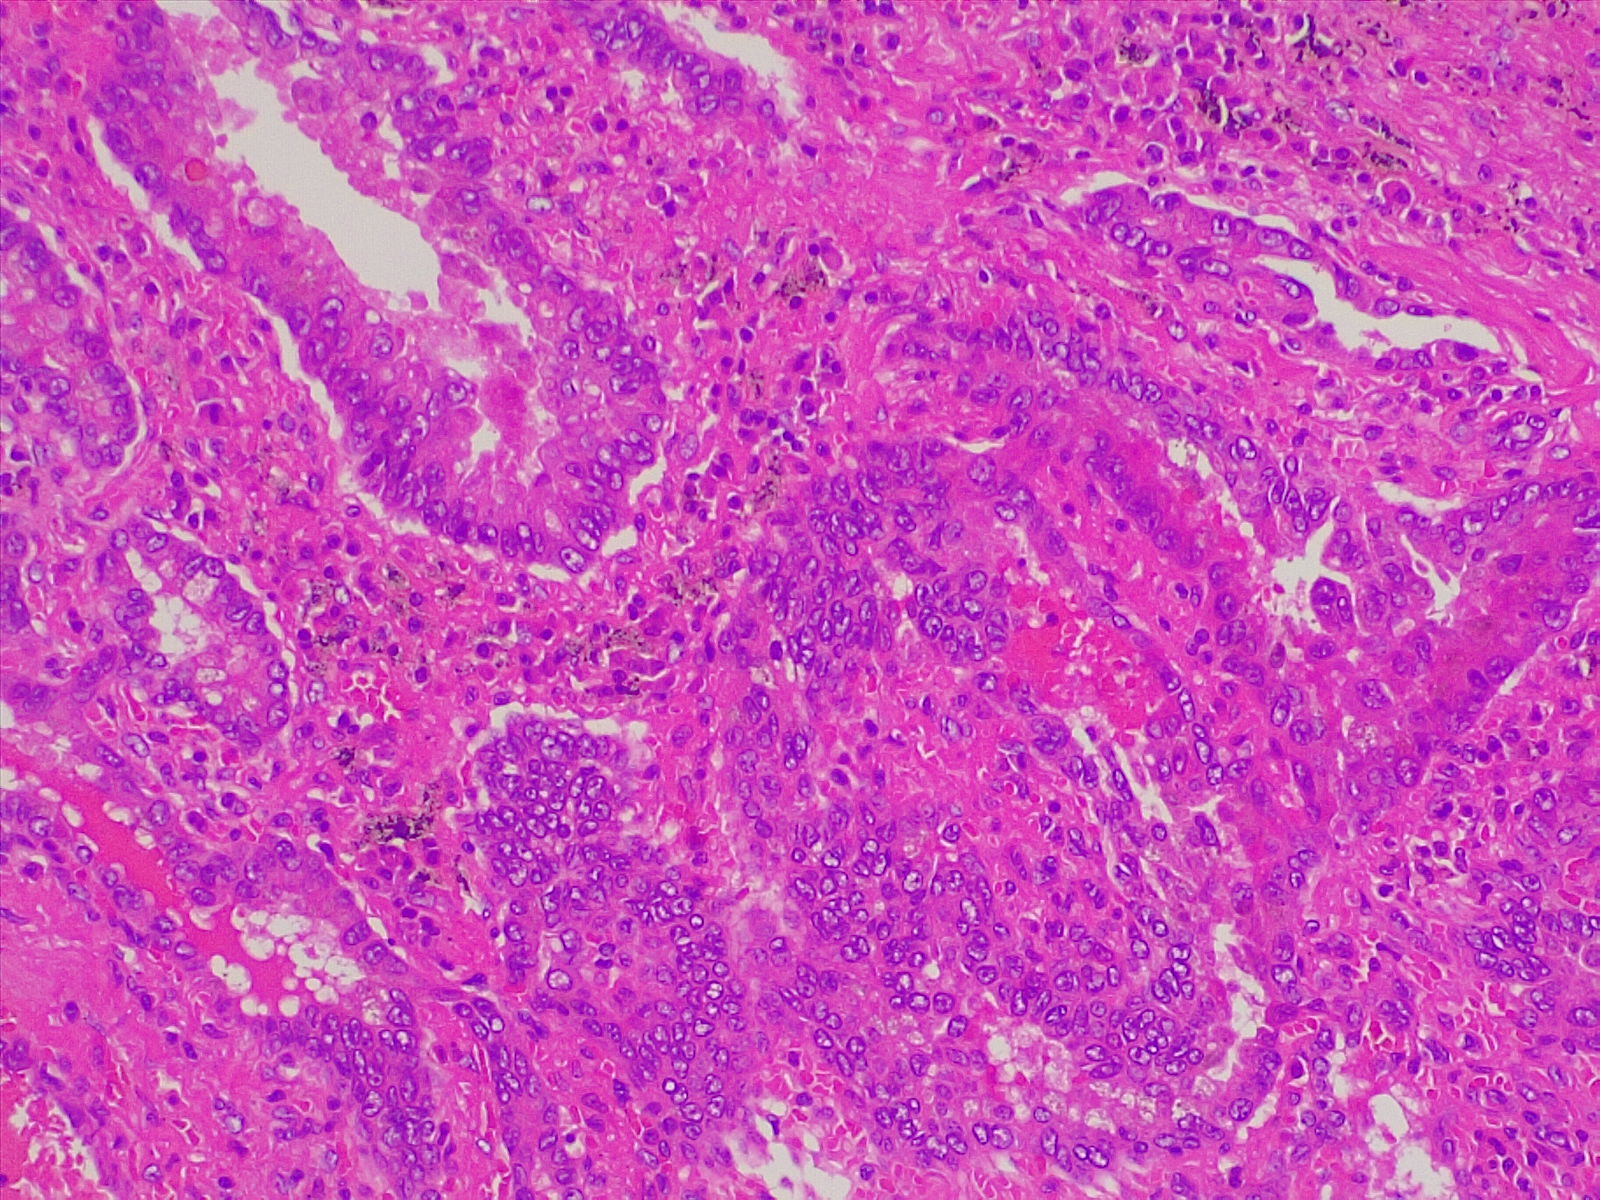
Label: lung adenocarcinoma, well differentiated